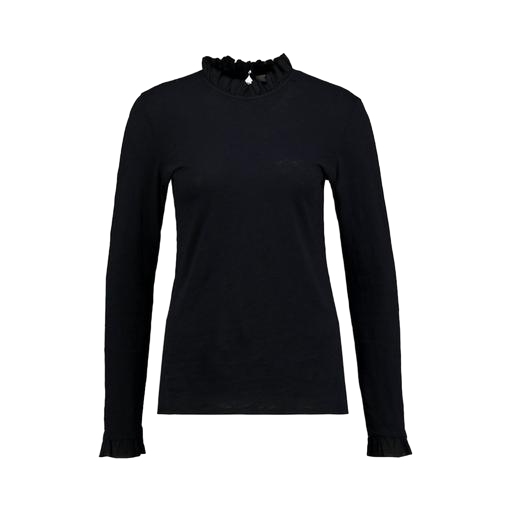
vero moda black high neck blouse, long-sleeve t-shirt only macy, black women's long sleeve t-shirt, white background